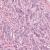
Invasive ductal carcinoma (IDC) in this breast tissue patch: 1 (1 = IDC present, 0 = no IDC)